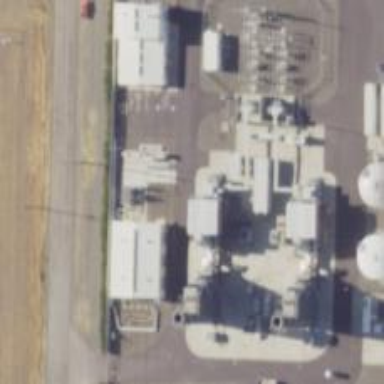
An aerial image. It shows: Gas turbine generator.